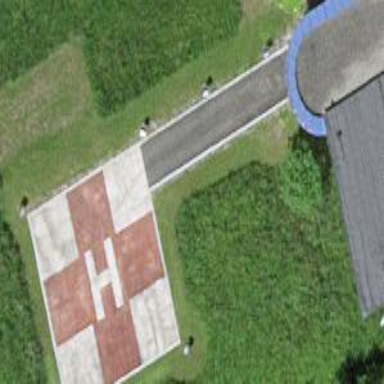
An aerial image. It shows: Helipad with asphalt surface.